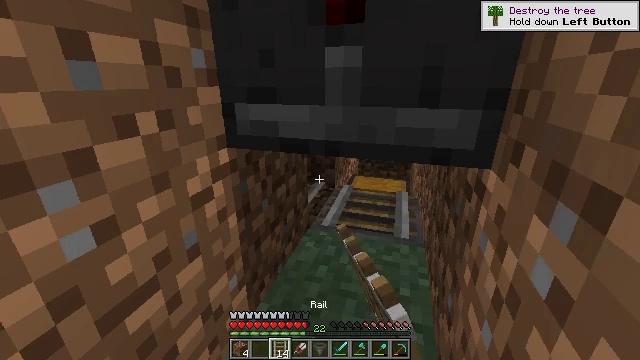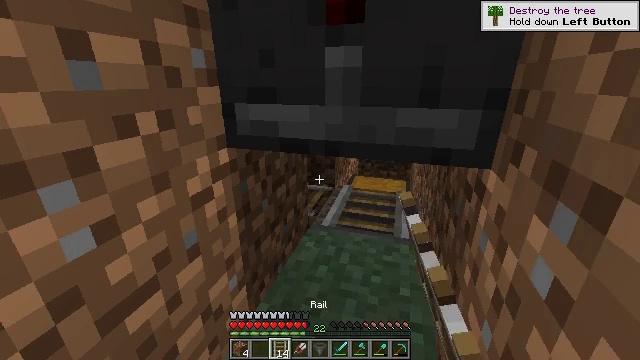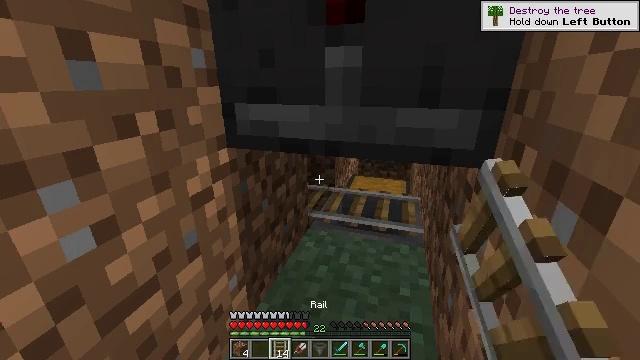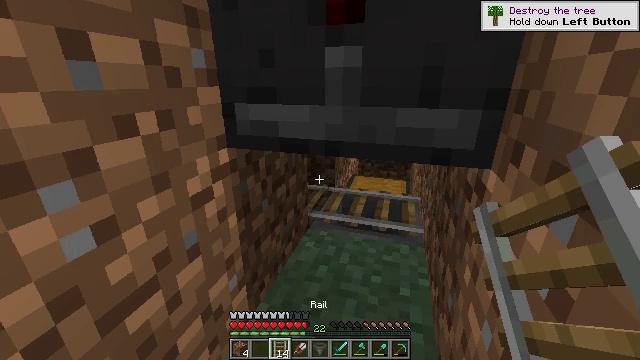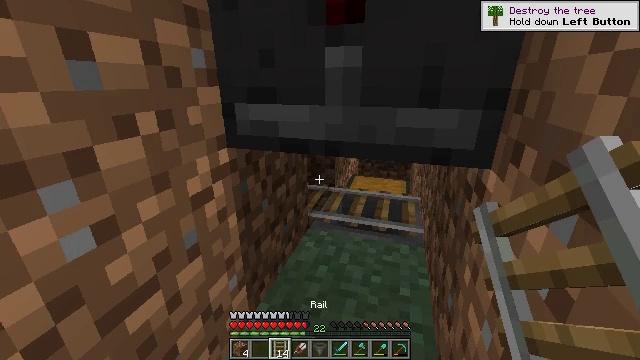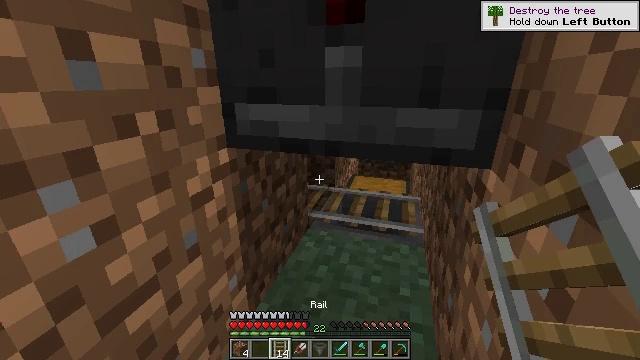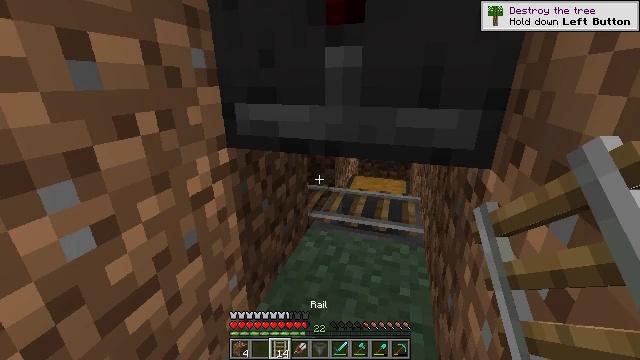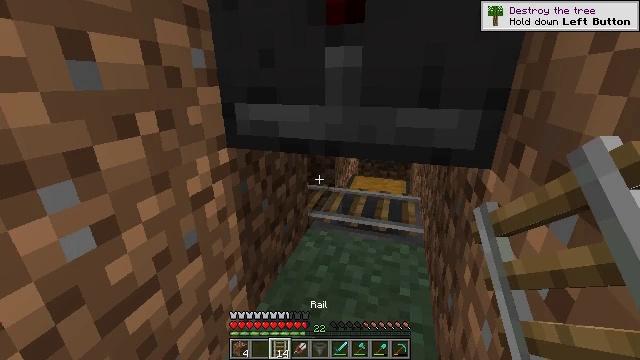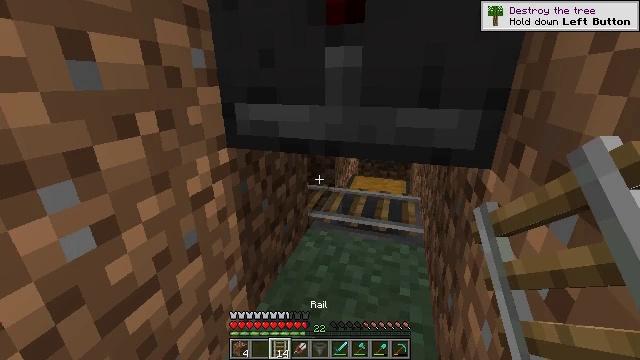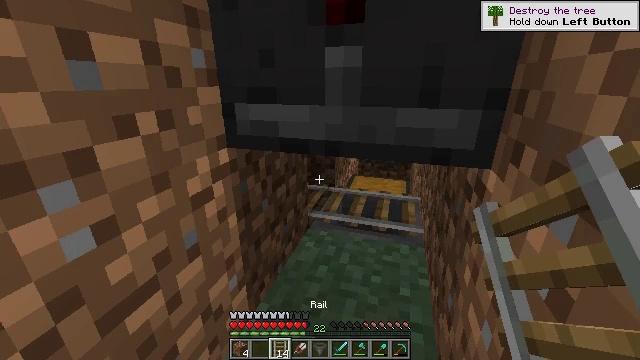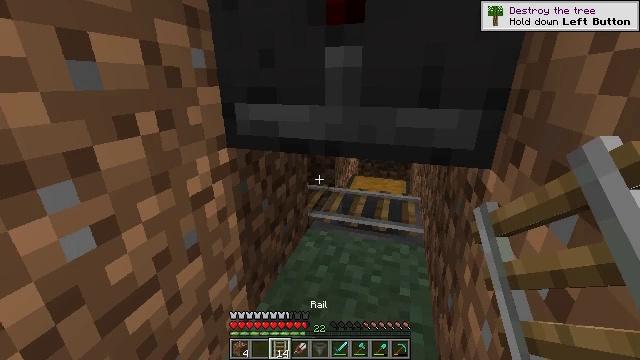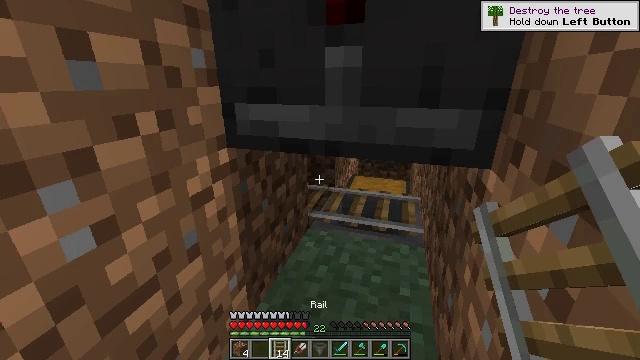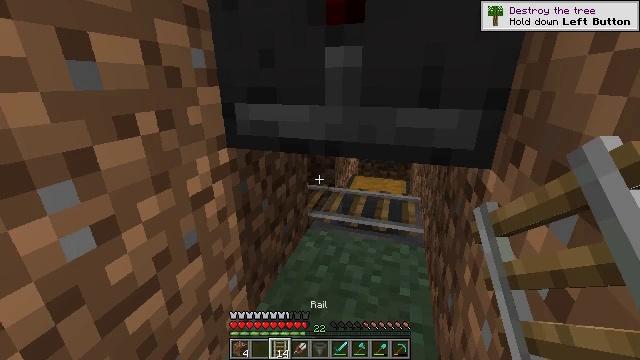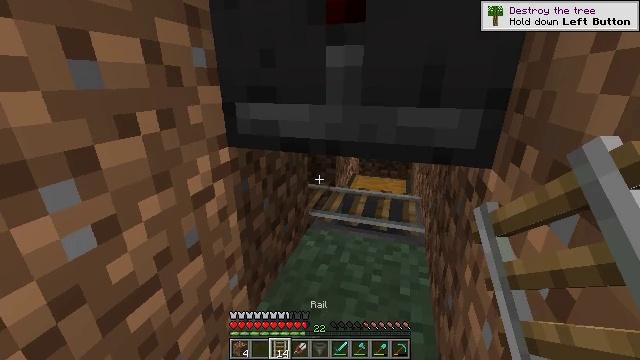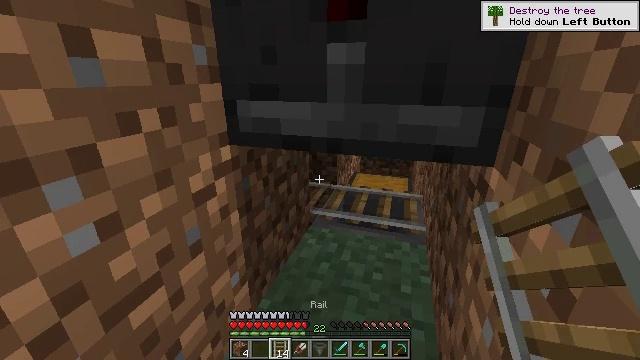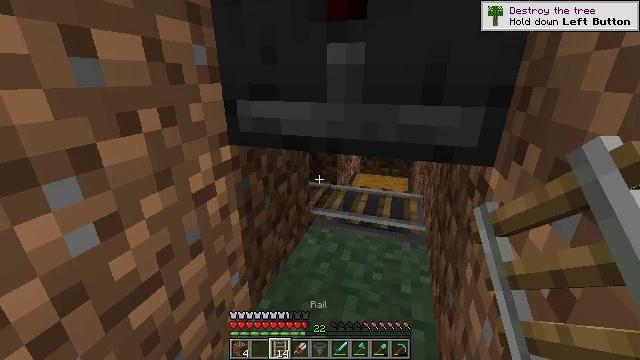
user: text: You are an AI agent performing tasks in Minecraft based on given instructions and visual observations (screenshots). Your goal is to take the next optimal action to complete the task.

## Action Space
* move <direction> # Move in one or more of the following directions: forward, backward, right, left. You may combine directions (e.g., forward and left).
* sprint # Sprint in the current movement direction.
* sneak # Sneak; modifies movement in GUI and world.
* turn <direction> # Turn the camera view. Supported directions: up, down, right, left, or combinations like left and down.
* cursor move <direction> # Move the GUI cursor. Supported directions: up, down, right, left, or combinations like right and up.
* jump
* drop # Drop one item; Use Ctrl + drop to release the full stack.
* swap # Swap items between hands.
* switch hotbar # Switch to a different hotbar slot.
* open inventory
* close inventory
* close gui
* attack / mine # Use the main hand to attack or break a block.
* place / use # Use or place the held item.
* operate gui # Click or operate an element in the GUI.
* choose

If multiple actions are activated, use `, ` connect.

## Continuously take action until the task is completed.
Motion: motion action
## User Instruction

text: Collect rails for building a railway.
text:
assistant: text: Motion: sneak
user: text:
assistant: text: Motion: sneak
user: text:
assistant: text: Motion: sneak
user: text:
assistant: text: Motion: sneak
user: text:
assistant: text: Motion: sneak
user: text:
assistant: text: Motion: sneak
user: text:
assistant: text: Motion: sneak
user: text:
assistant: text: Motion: sneak
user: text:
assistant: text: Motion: sneak
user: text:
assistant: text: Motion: sneak
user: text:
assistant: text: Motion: sneak
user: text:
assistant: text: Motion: sneak
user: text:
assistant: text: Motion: sneak
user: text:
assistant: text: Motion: sneak
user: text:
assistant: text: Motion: sneak
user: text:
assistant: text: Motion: sneak
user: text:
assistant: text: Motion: sneak
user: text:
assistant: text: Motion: sneak
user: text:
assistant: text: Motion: sneak
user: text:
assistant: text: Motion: sneak
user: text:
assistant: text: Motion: sneak
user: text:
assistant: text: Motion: sneak
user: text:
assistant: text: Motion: sneak
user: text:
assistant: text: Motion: sneak
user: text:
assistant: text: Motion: sneak
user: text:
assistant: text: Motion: sneak
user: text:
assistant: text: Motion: sneak
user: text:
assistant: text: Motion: sneak
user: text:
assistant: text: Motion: sneak
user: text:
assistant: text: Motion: sneak